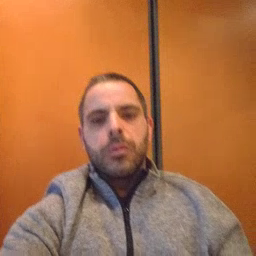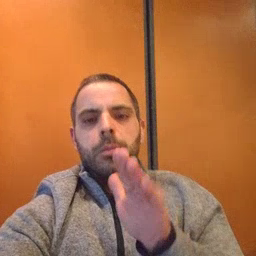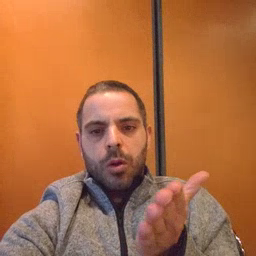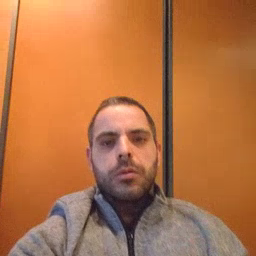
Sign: book